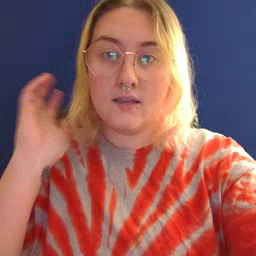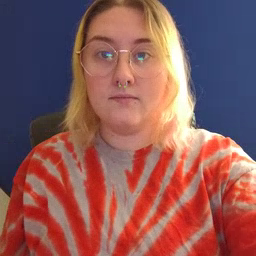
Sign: lion